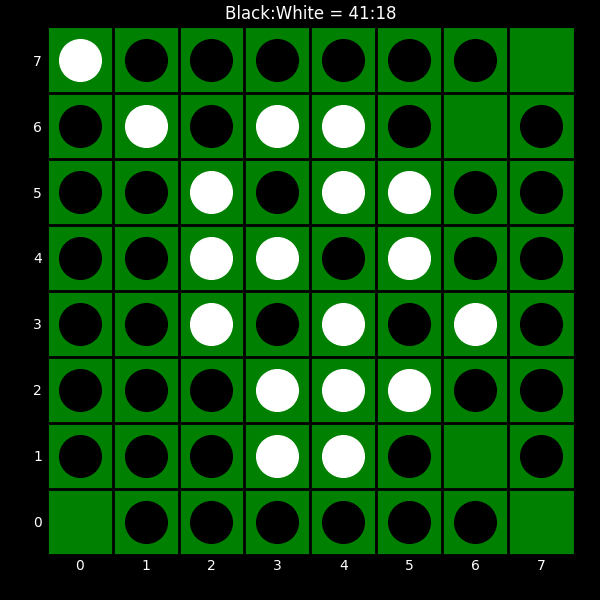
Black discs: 41
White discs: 18